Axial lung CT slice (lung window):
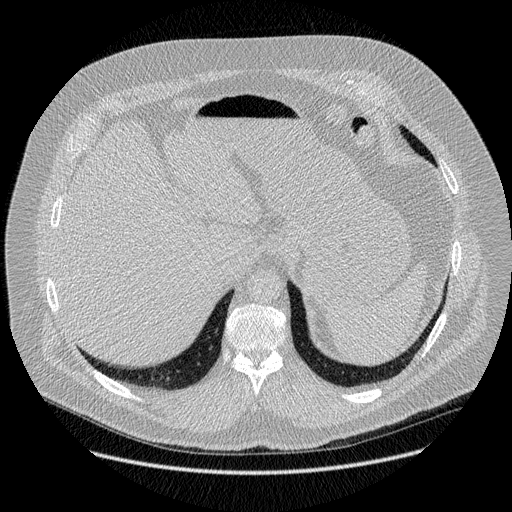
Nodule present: no